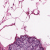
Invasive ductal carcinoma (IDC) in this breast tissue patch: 0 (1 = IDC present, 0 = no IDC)